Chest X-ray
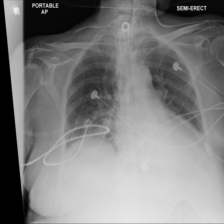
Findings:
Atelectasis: negative
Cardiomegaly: negative
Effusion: negative
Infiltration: positive
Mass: negative
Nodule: negative
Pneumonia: negative
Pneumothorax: negative
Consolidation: negative
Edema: negative
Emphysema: negative
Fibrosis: negative
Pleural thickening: negative
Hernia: negative